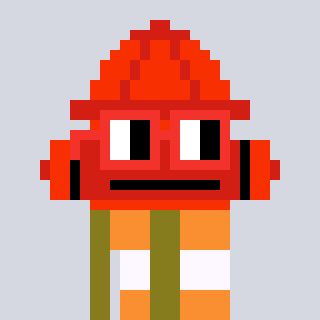
a pixel art character with square red glasses, a fire hydrant-shaped head and a gunk-colored body on a cool background